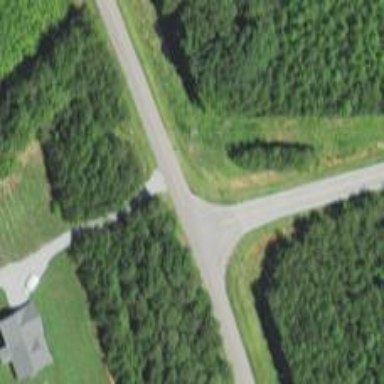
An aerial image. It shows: Stop road.